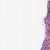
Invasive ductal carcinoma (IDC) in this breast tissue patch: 1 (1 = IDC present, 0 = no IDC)